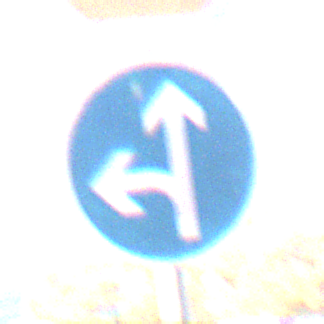
Verkehrszeichen: VorgeschriebeneFahrtrichtungGeradeausOderLinks
Zusatzzeichen oben: Stop
Umgebung: Outdoor, Nature
Tageszeit: MorningAfternoon
Wetter: Clear
Licht: Natural
Jahreszeit: NotSpecified
Kontrast: HighContrast